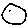
Label: moon